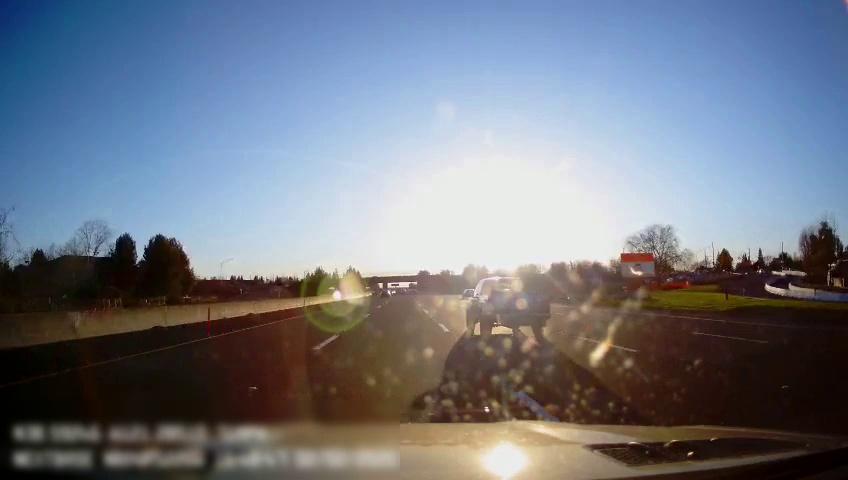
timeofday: Day
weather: Sunny
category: Drivable Space
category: Drivable Space
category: Vehicles | Car
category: Vehicles | Truck
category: Lanes | Alternate Lane
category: Lanes | Alternate Lane
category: Lanes | Current Lane
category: Lanes | Current Lane
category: Lanes | Alternate Lane
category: Lanes | Alternate Lane